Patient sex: M
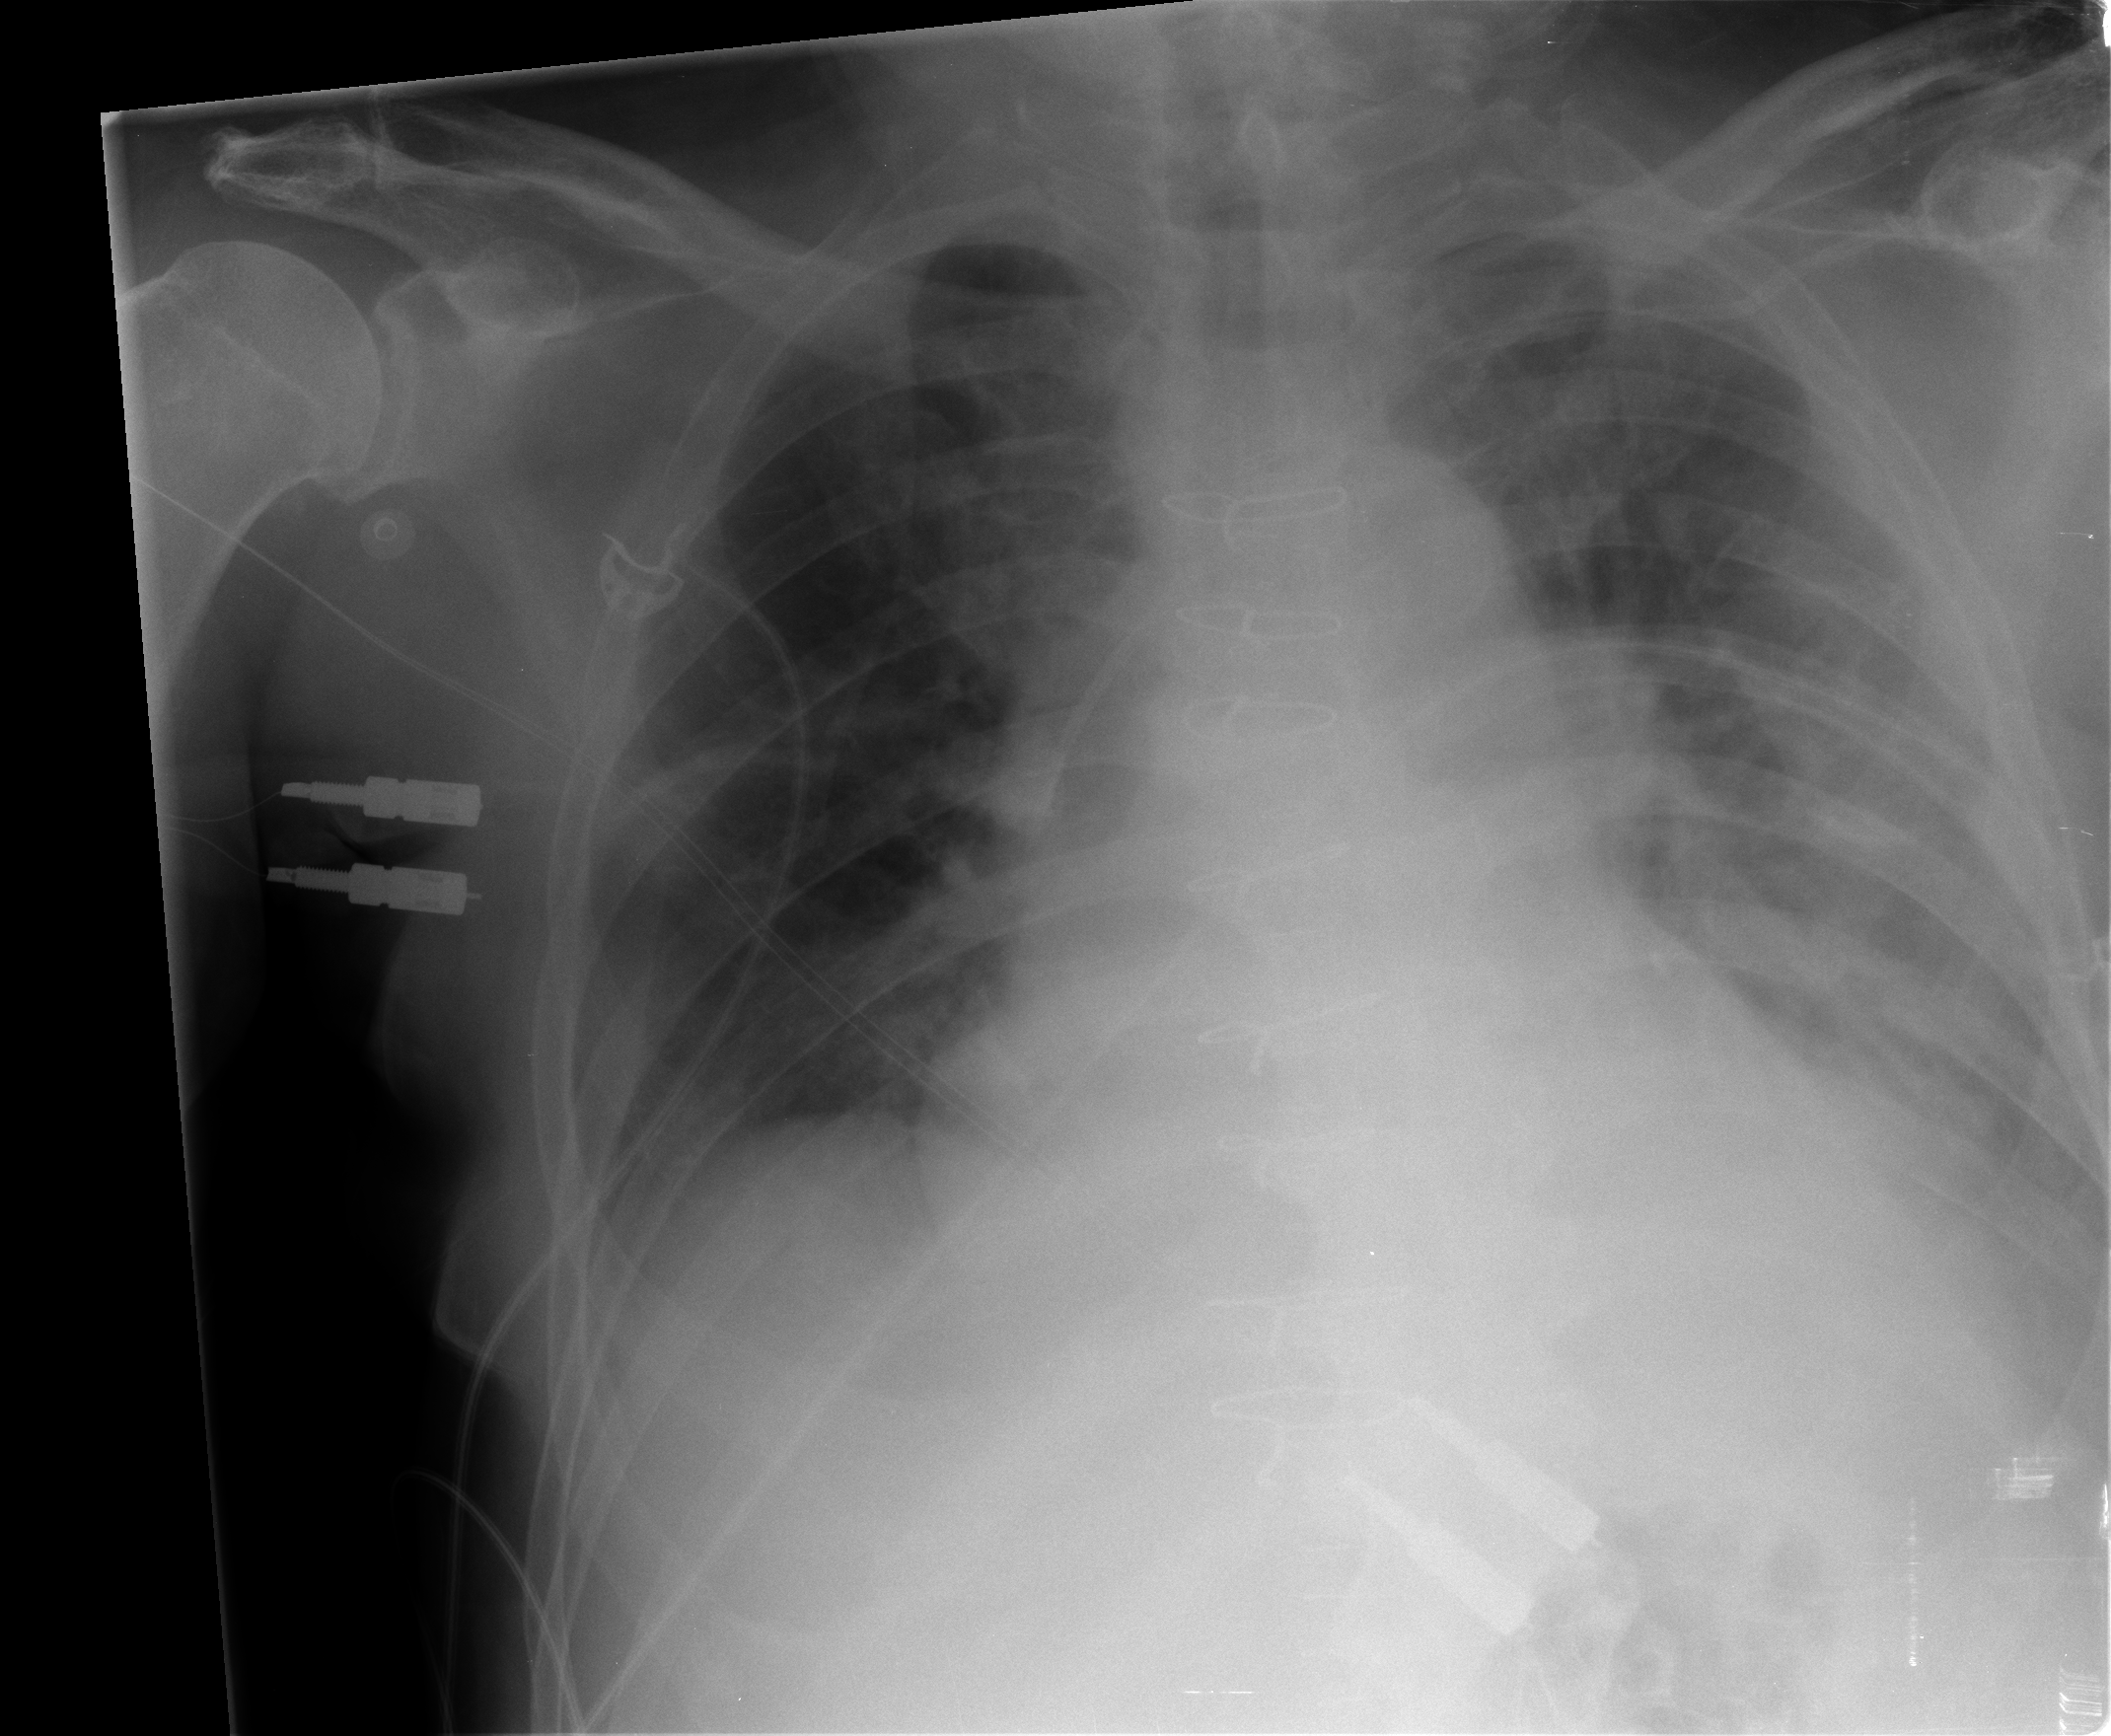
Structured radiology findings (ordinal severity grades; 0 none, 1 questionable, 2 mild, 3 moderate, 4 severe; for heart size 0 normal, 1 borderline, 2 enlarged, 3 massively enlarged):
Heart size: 2
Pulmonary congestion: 2
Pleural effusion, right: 2
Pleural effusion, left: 2
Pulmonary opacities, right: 0
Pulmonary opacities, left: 1
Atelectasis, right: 1
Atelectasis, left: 2